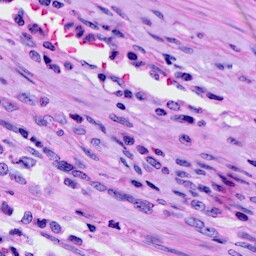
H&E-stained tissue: Cervix